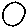
Label: circle